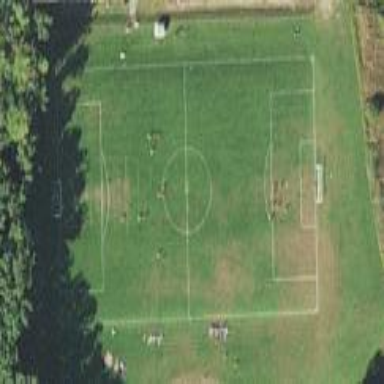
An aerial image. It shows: Grass pitch designated for multiple sports activities.